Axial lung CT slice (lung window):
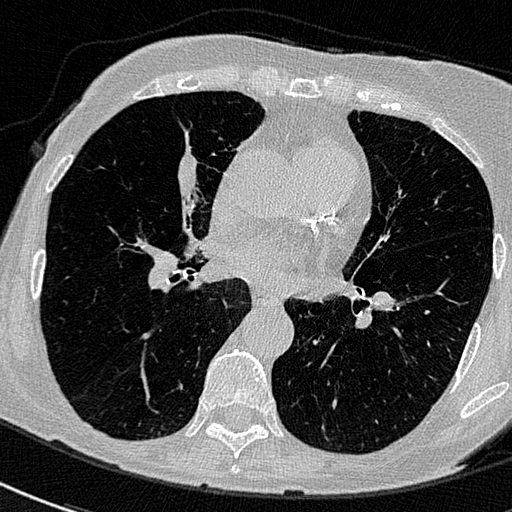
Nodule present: no